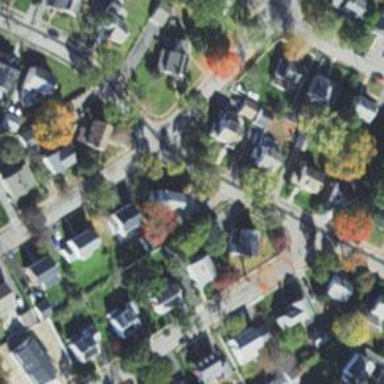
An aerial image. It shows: Charming neighbourhood.